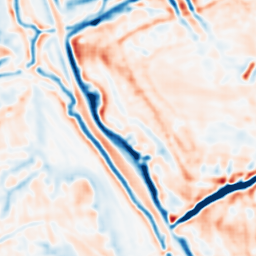
Category: multiscale
Decomposition family: dog
Decomposition parameters: sigma_low: 2
sigma_high: 5
Upsampling method: sinc_blackman
Upsampling parameters: scale: 2
kernel_size: 4
Upsampling scale: 2